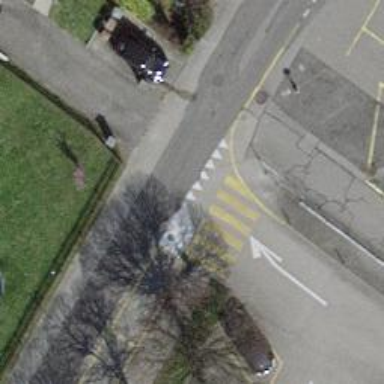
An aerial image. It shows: Zebra crossing on the road.